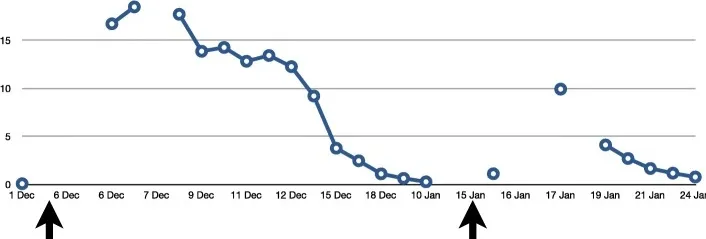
Trend of C-reactive protein (CRP) before and after first- and second-stage surgeries (arrows).
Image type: chart (chart)